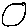
Label: circle